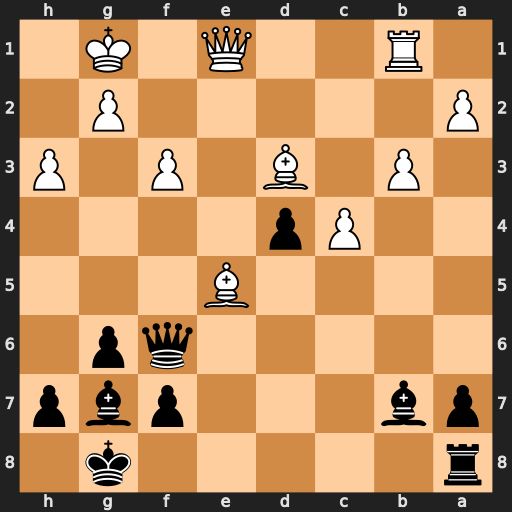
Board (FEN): r5k1/pb3pbp/5qp1/4B3/2Pp4/1P1B1P1P/P5P1/1R2Q1K1
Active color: b
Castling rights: -
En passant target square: -
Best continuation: Qxe5 Qxe5 Bxe5